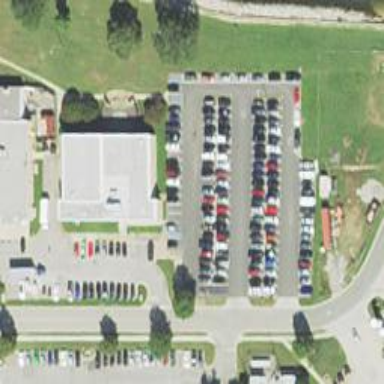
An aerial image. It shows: Parking area with surface.